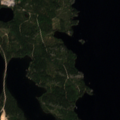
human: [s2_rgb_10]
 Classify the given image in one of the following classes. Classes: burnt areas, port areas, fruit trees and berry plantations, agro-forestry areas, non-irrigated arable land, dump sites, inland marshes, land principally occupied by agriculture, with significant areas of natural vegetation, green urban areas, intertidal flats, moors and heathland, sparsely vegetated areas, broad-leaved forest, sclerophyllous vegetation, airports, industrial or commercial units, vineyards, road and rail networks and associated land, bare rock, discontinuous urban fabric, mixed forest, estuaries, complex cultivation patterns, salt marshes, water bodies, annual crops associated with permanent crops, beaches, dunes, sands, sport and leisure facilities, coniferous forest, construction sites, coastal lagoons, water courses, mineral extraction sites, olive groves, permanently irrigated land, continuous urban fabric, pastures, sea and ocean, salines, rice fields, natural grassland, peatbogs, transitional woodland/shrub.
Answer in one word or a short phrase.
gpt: coniferous forest, mixed forest, transitional woodland/shrub, water bodies